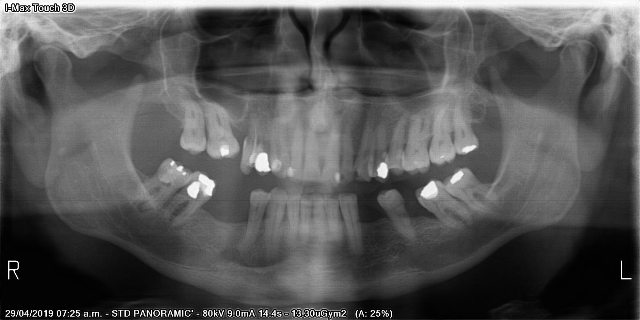
adult